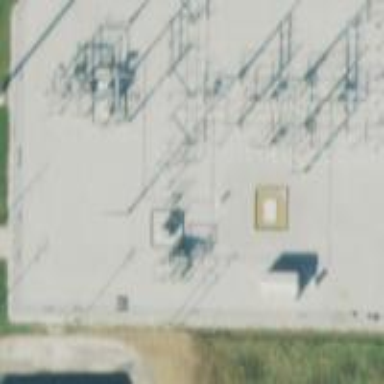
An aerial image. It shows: Power substation with transmission level designation. It is enclosed by fence.